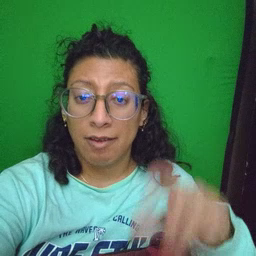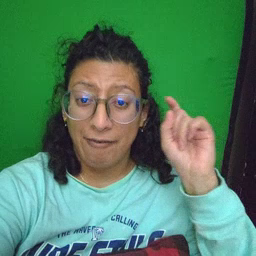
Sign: haveto